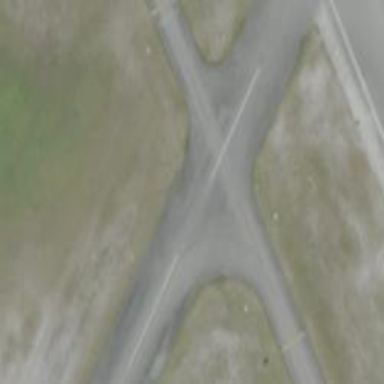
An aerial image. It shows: View of taxiway at the airport.